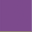
Piece: xx